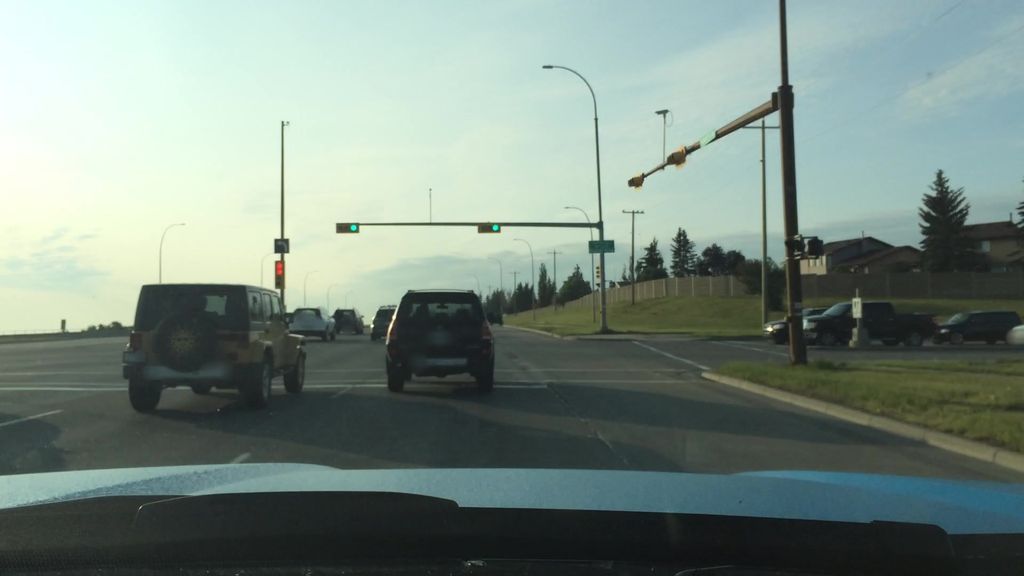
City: calgary